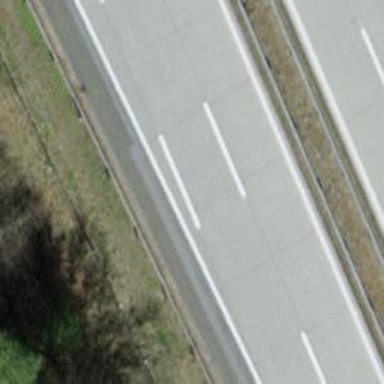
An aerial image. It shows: Asphalt motorway.